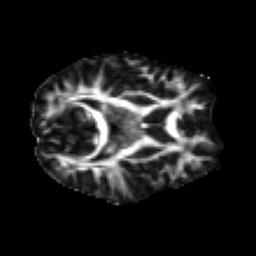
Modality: FA
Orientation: axial
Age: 23
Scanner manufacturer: siemens
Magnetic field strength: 3 T
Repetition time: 2.2 s
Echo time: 0.084 s